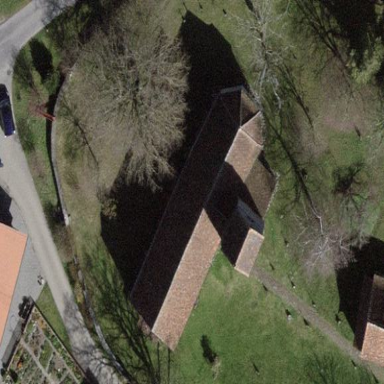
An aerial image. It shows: Gabled church with roof tiles in brown color. The building has dark gray color.